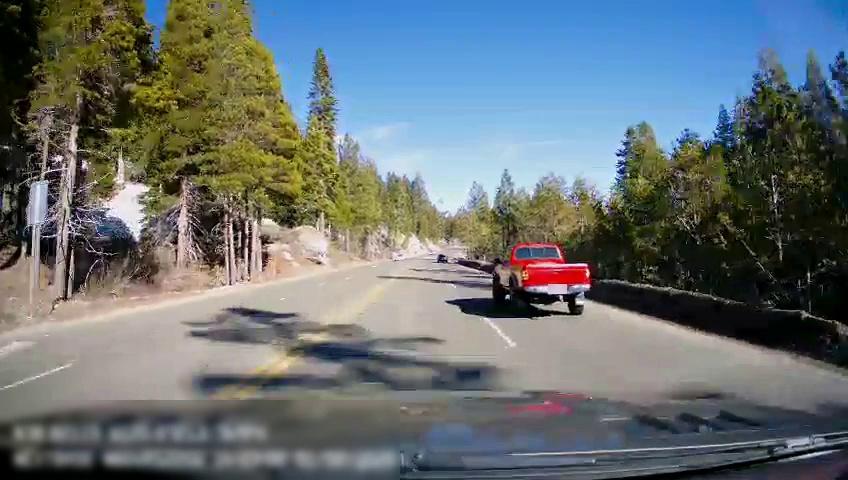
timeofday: Day
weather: Sunny
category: Drivable Space
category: Vehicles | Car
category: Vehicles | Truck
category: Lanes | Opposite Lane
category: Lanes | Opposite Lane
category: Lanes | Opposite Lane
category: Lanes | Current Lane
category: Lanes | Current Lane